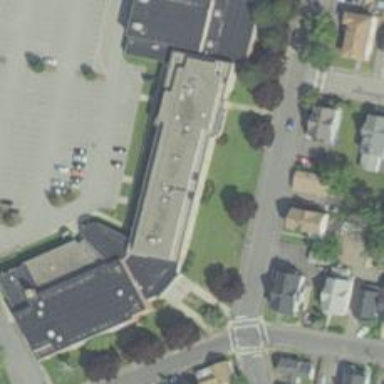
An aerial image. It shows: School.